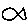
Label: fish